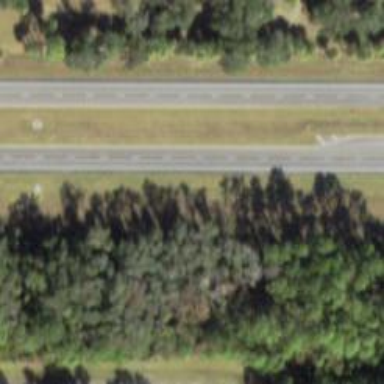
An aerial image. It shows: Asphalt road designated as trunk highway.